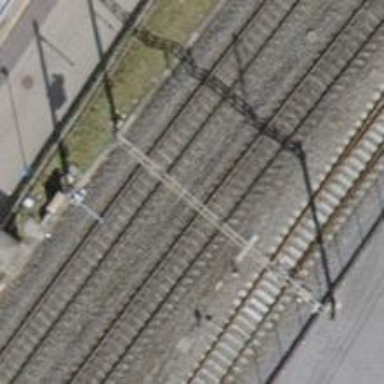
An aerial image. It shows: Single-track railway with electrified contact lines.